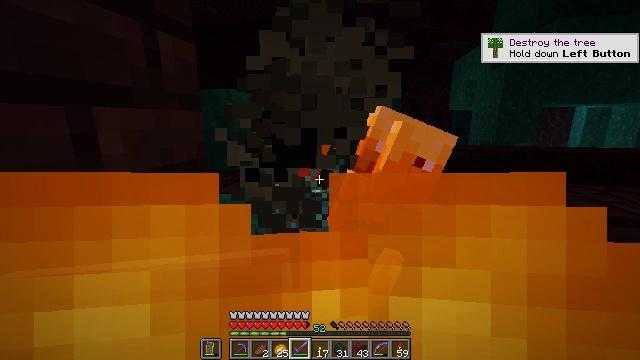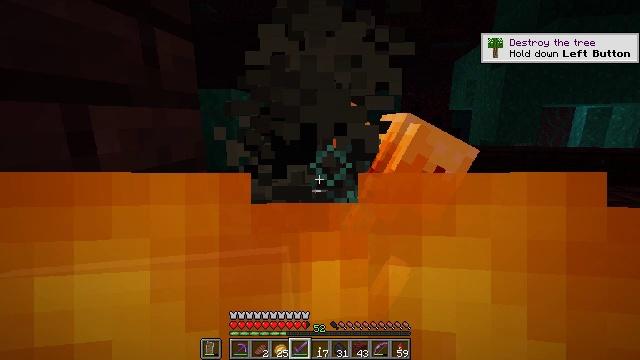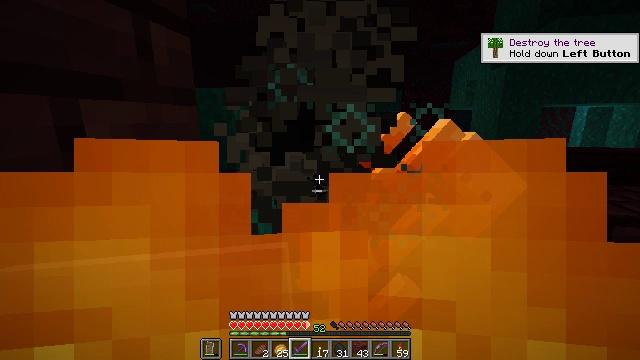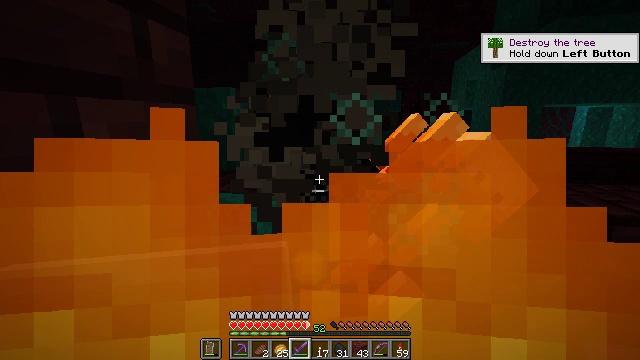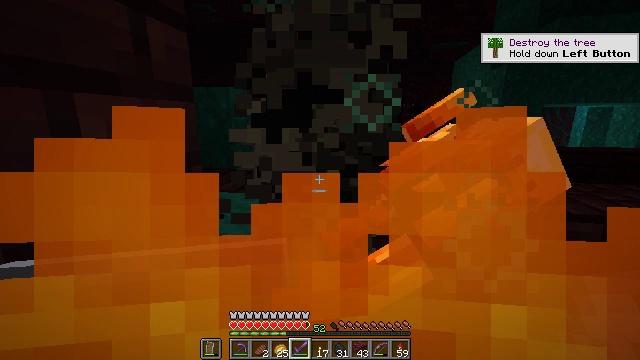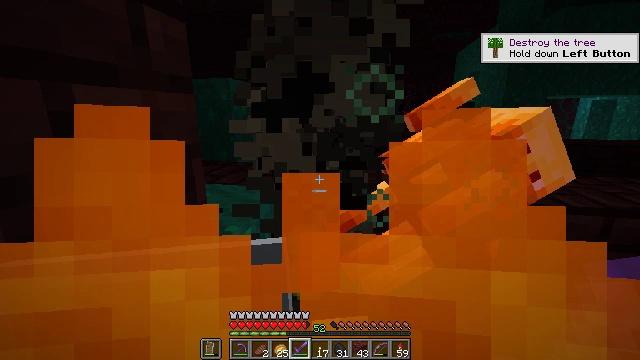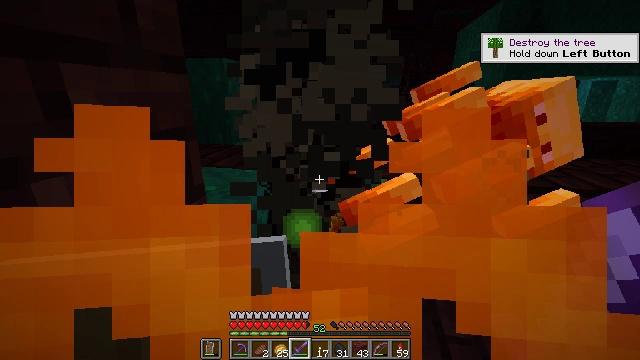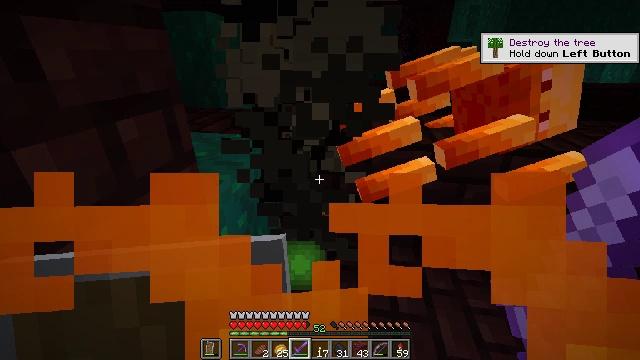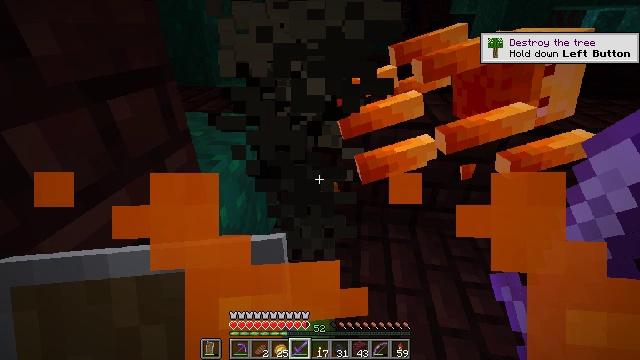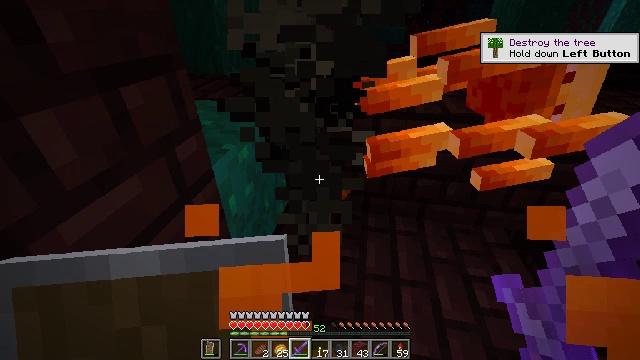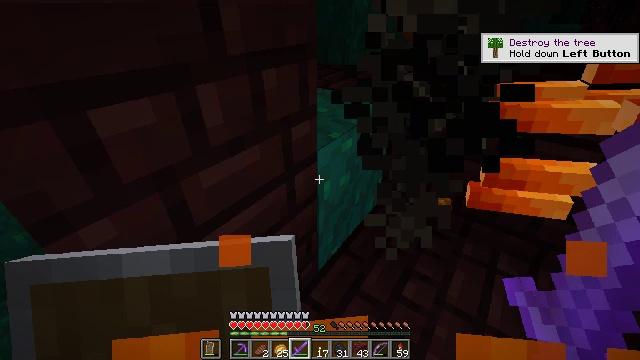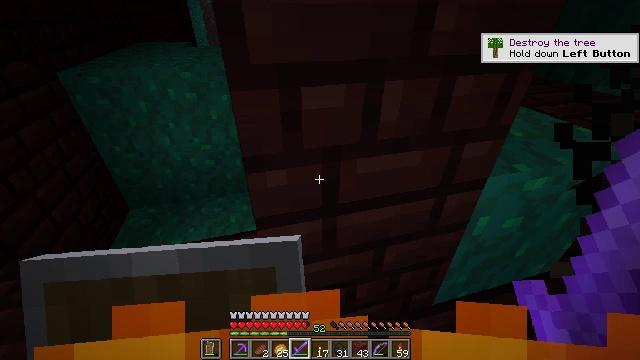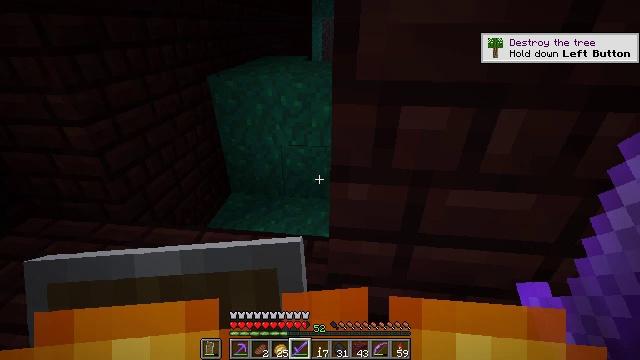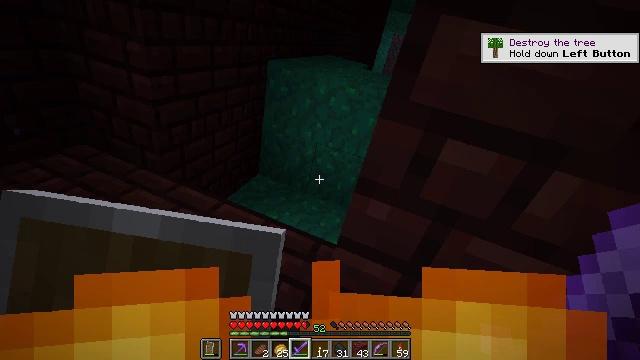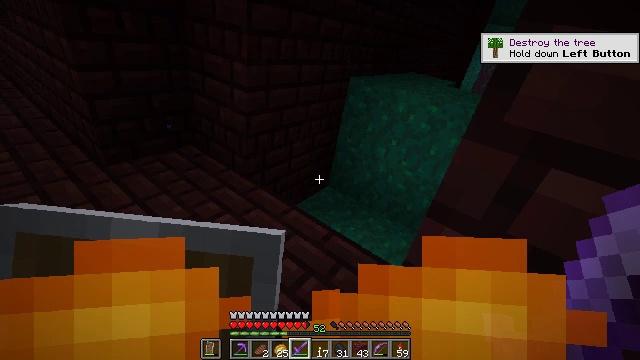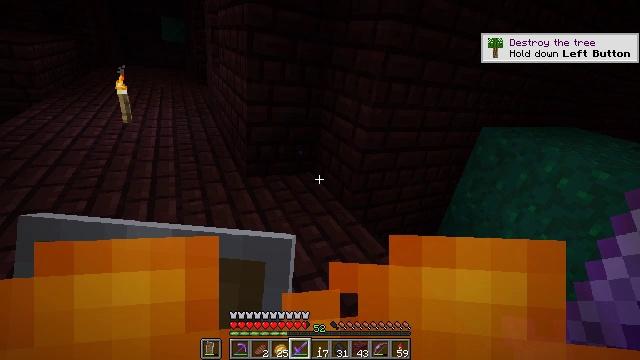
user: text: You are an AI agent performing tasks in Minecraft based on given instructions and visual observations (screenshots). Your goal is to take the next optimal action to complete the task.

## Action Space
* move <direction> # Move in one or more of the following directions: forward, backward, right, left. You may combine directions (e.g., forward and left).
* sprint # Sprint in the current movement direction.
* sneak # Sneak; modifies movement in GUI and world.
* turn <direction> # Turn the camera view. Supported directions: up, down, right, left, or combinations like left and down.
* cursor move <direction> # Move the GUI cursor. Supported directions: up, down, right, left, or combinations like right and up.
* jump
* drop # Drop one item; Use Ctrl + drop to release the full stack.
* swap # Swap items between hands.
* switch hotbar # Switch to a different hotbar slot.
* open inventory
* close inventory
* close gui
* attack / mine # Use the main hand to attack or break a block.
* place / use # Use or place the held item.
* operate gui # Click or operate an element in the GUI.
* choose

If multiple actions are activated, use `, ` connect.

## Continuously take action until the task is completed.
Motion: motion action
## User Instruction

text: Destroy the fire.
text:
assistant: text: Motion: attack / mine
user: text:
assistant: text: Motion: attack / mine
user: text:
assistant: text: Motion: attack / mine
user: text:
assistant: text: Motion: attack / mine
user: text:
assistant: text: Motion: turn down, attack / mine
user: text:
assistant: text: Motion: turn down
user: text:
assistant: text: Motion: turn right and down
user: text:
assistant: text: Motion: turn down
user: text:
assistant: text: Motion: turn left and down
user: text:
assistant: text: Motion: turn left
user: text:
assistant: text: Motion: turn left
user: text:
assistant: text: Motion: turn left and up
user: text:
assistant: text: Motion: turn left
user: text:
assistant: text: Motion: turn left
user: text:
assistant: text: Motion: turn left and up
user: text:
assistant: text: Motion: turn left and up
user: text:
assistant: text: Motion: turn left and up
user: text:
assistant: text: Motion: turn left
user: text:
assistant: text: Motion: no_op
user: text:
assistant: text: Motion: no_op
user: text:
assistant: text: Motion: turn up
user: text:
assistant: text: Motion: no_op
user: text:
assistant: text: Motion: turn right and up
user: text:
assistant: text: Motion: turn right
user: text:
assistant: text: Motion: turn right and down
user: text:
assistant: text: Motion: turn right and down
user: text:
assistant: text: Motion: turn right and down
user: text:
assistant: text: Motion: turn right and down
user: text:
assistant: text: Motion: turn right and down
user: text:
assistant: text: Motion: turn right and down